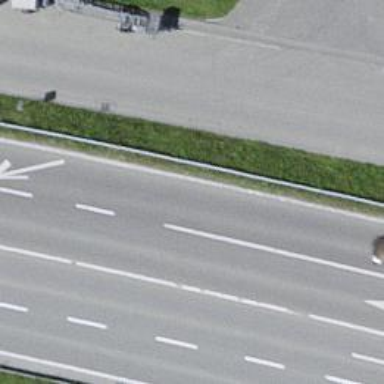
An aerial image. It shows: Primary link highway with asphalt surface.